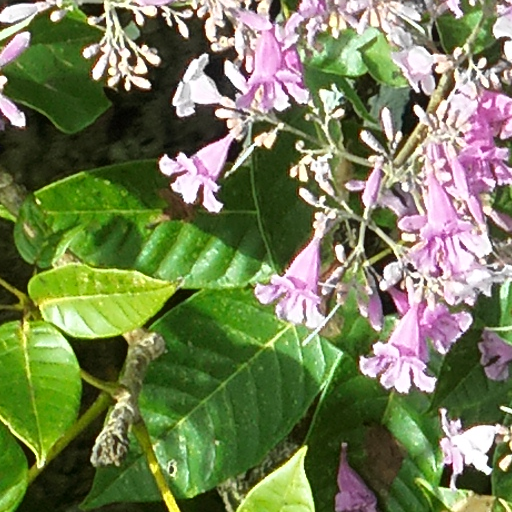
Species: Tabebuia rosea
GBIF accepted scientific name: Tabebuia rosea
Crown area (m\u00b2): 90.455